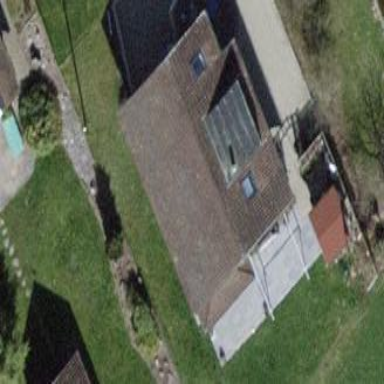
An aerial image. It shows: Detached building.